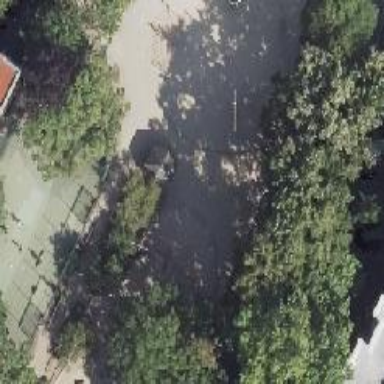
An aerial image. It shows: Playground featuring basket swing.